Question: I am new to 'Kotlin' and learning it, I am having a simple data class
'''
data class Country{
@SerializedName("name")
val countryName: String?,
@SerializedName("capital")
val capital: String?,
@SerializedName("flagPNG")
val flag: String?
}
'''
:
]
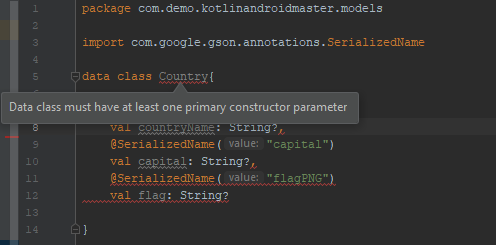
Answer: Your data class should look like this:
'''
data class Country(
@SerializedName("name")
val countryName: String?,
@SerializedName("capital")
val capital: String?,
@SerializedName("flagPNG")
val flag: String?
)
'''
The difference is, like mentioned in the comments: I used normal parentheses around the fields while you used curly braces